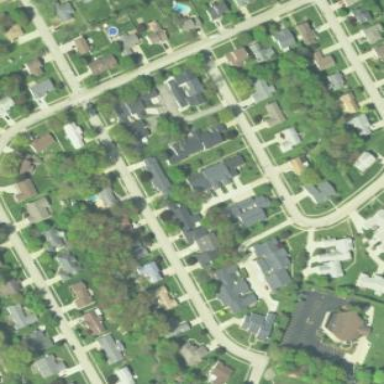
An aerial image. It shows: Neighborhood.